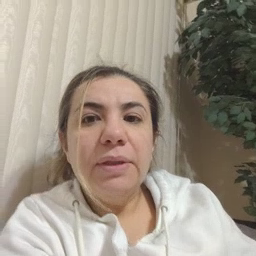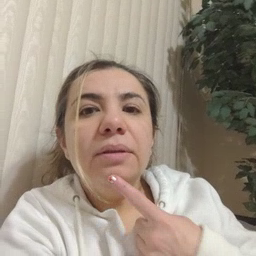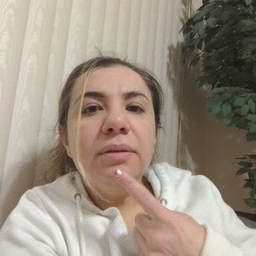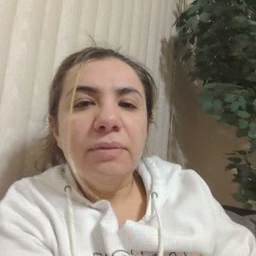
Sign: say